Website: lowes
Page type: delivery-shipping
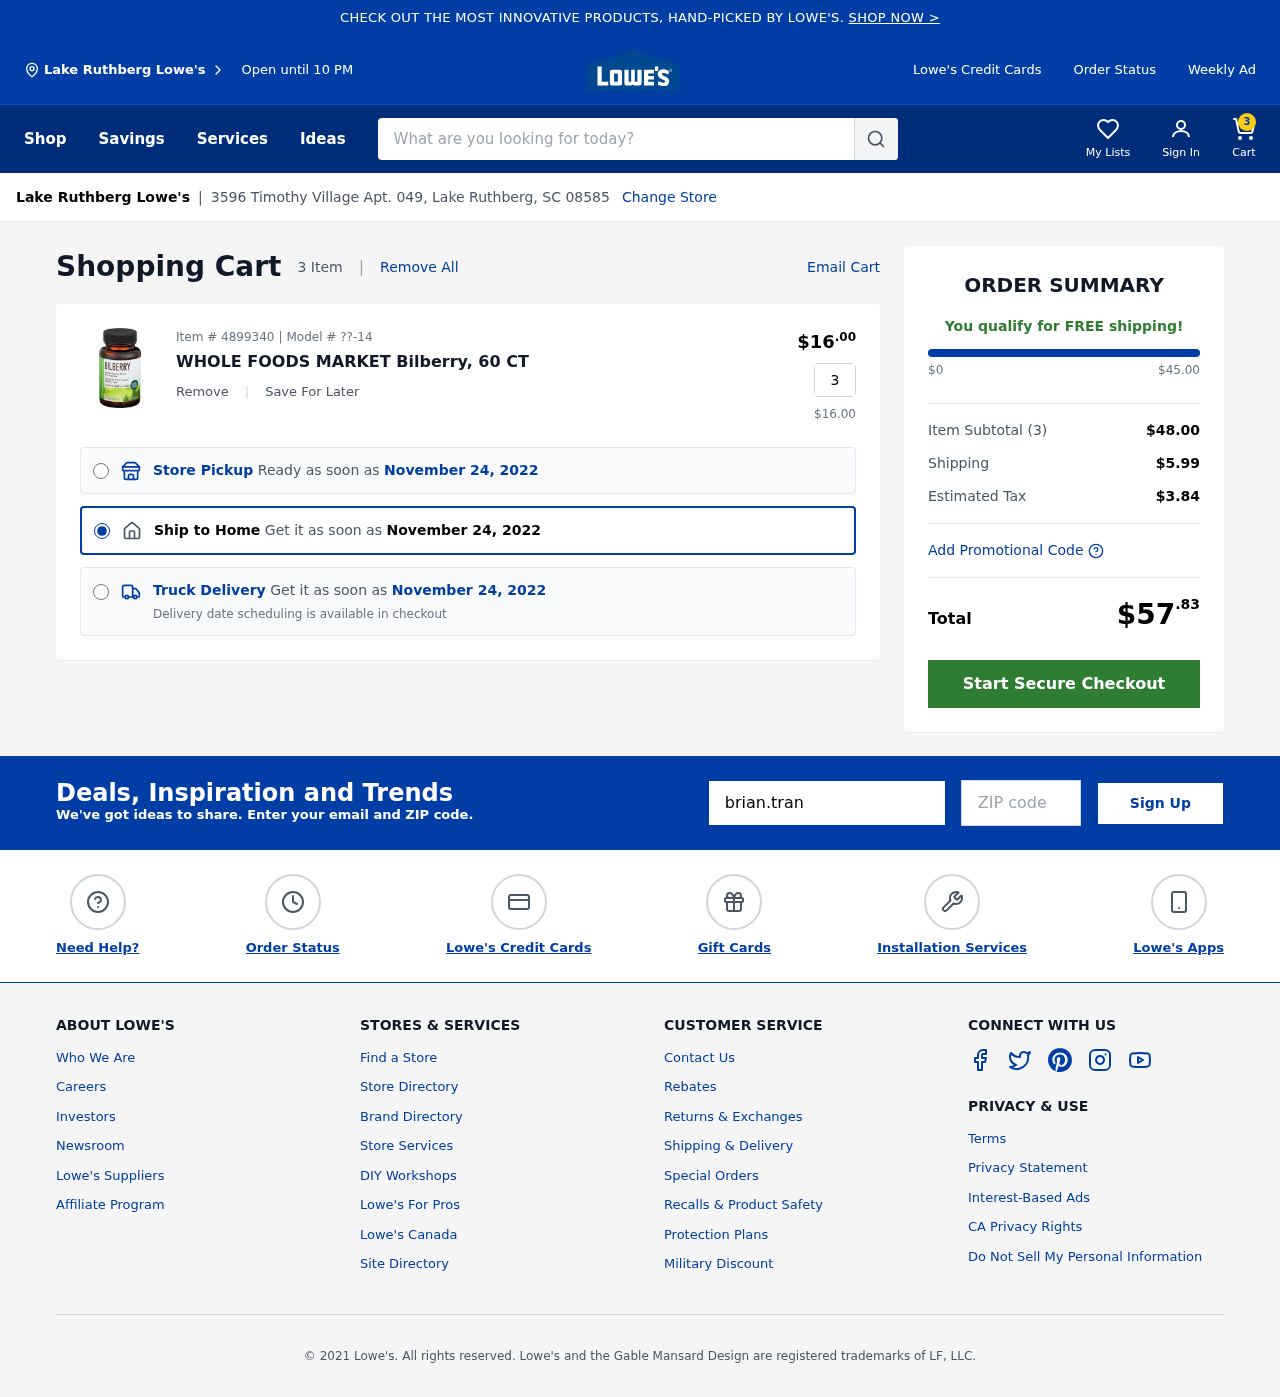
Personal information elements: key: PII_CITY
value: Lake Ruthberg
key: PII_EMAIL
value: brian.tran@gmail.com
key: PII_POSTCODE
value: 08585
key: PII_STREET
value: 3596 Timothy Village Apt. 049
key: PII_CITY2
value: Lake Ruthberg
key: PII_CITY_STATE_ZIP
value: Lake Ruthberg, SC 08585
Product elements: key: PRODUCT1_NAME
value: WHOLE FOODS MARKET Bilberry, 60 CT
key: PRODUCT1_PRICE
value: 16
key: PRODUCT1_QUANTITY
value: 3
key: PRODUCT1_MODEL
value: ??-14
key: PRODUCT1_PRICE2
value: $16.00
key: PRODUCT1_ITEM_NUMBER
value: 4899340
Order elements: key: ORDER_NUM_ITEMS
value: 3
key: ORDER_DELIVERY_DATE
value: November 24, 2022
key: ORDER_DELIVERY_DATE2
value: November 24, 2022
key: ORDER_DELIVERY_DATE3
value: November 24, 2022
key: ORDER_SUBTOTAL
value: $48.00
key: ORDER_SHIPPING_COST
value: $5.99
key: ORDER_TAX
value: $3.84
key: ORDER_TOTAL
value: $57.83
Search elements: key: HEADER_SEARCH
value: What are you looking for today?